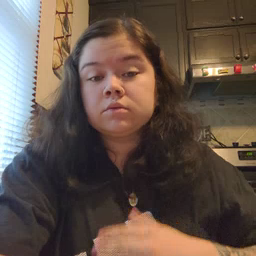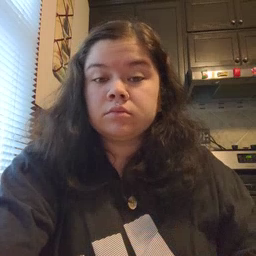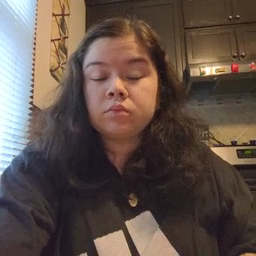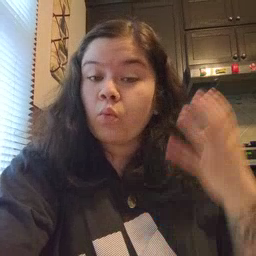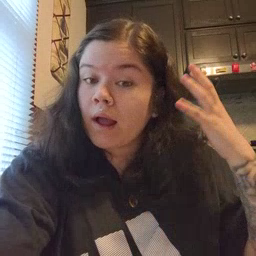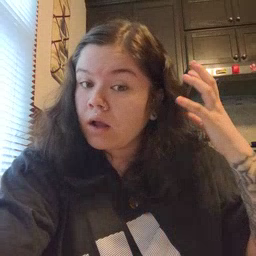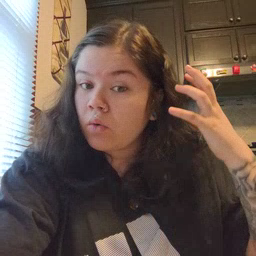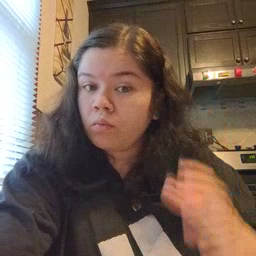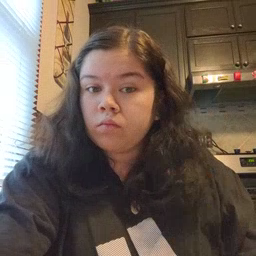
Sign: radio